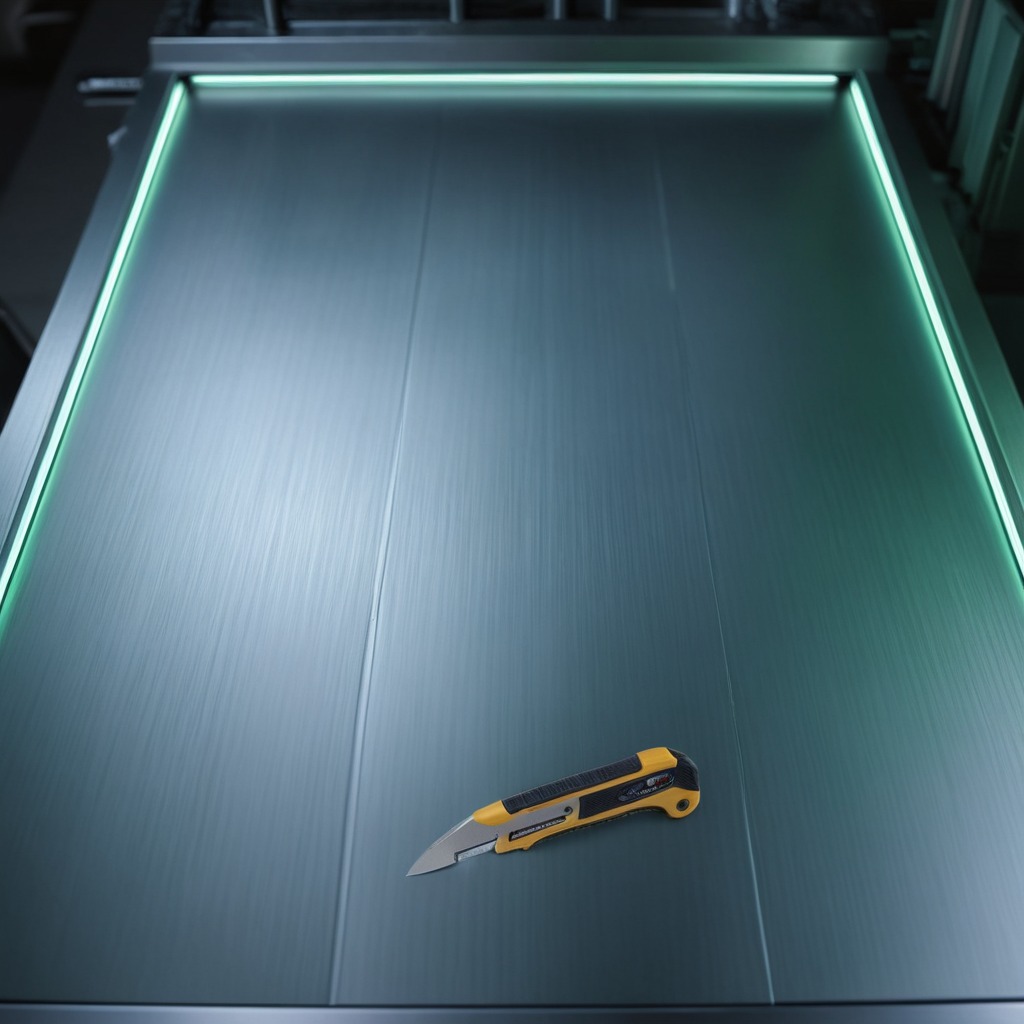
A utility knife is lying on a metal table in a machine shop under fluorescent lights.